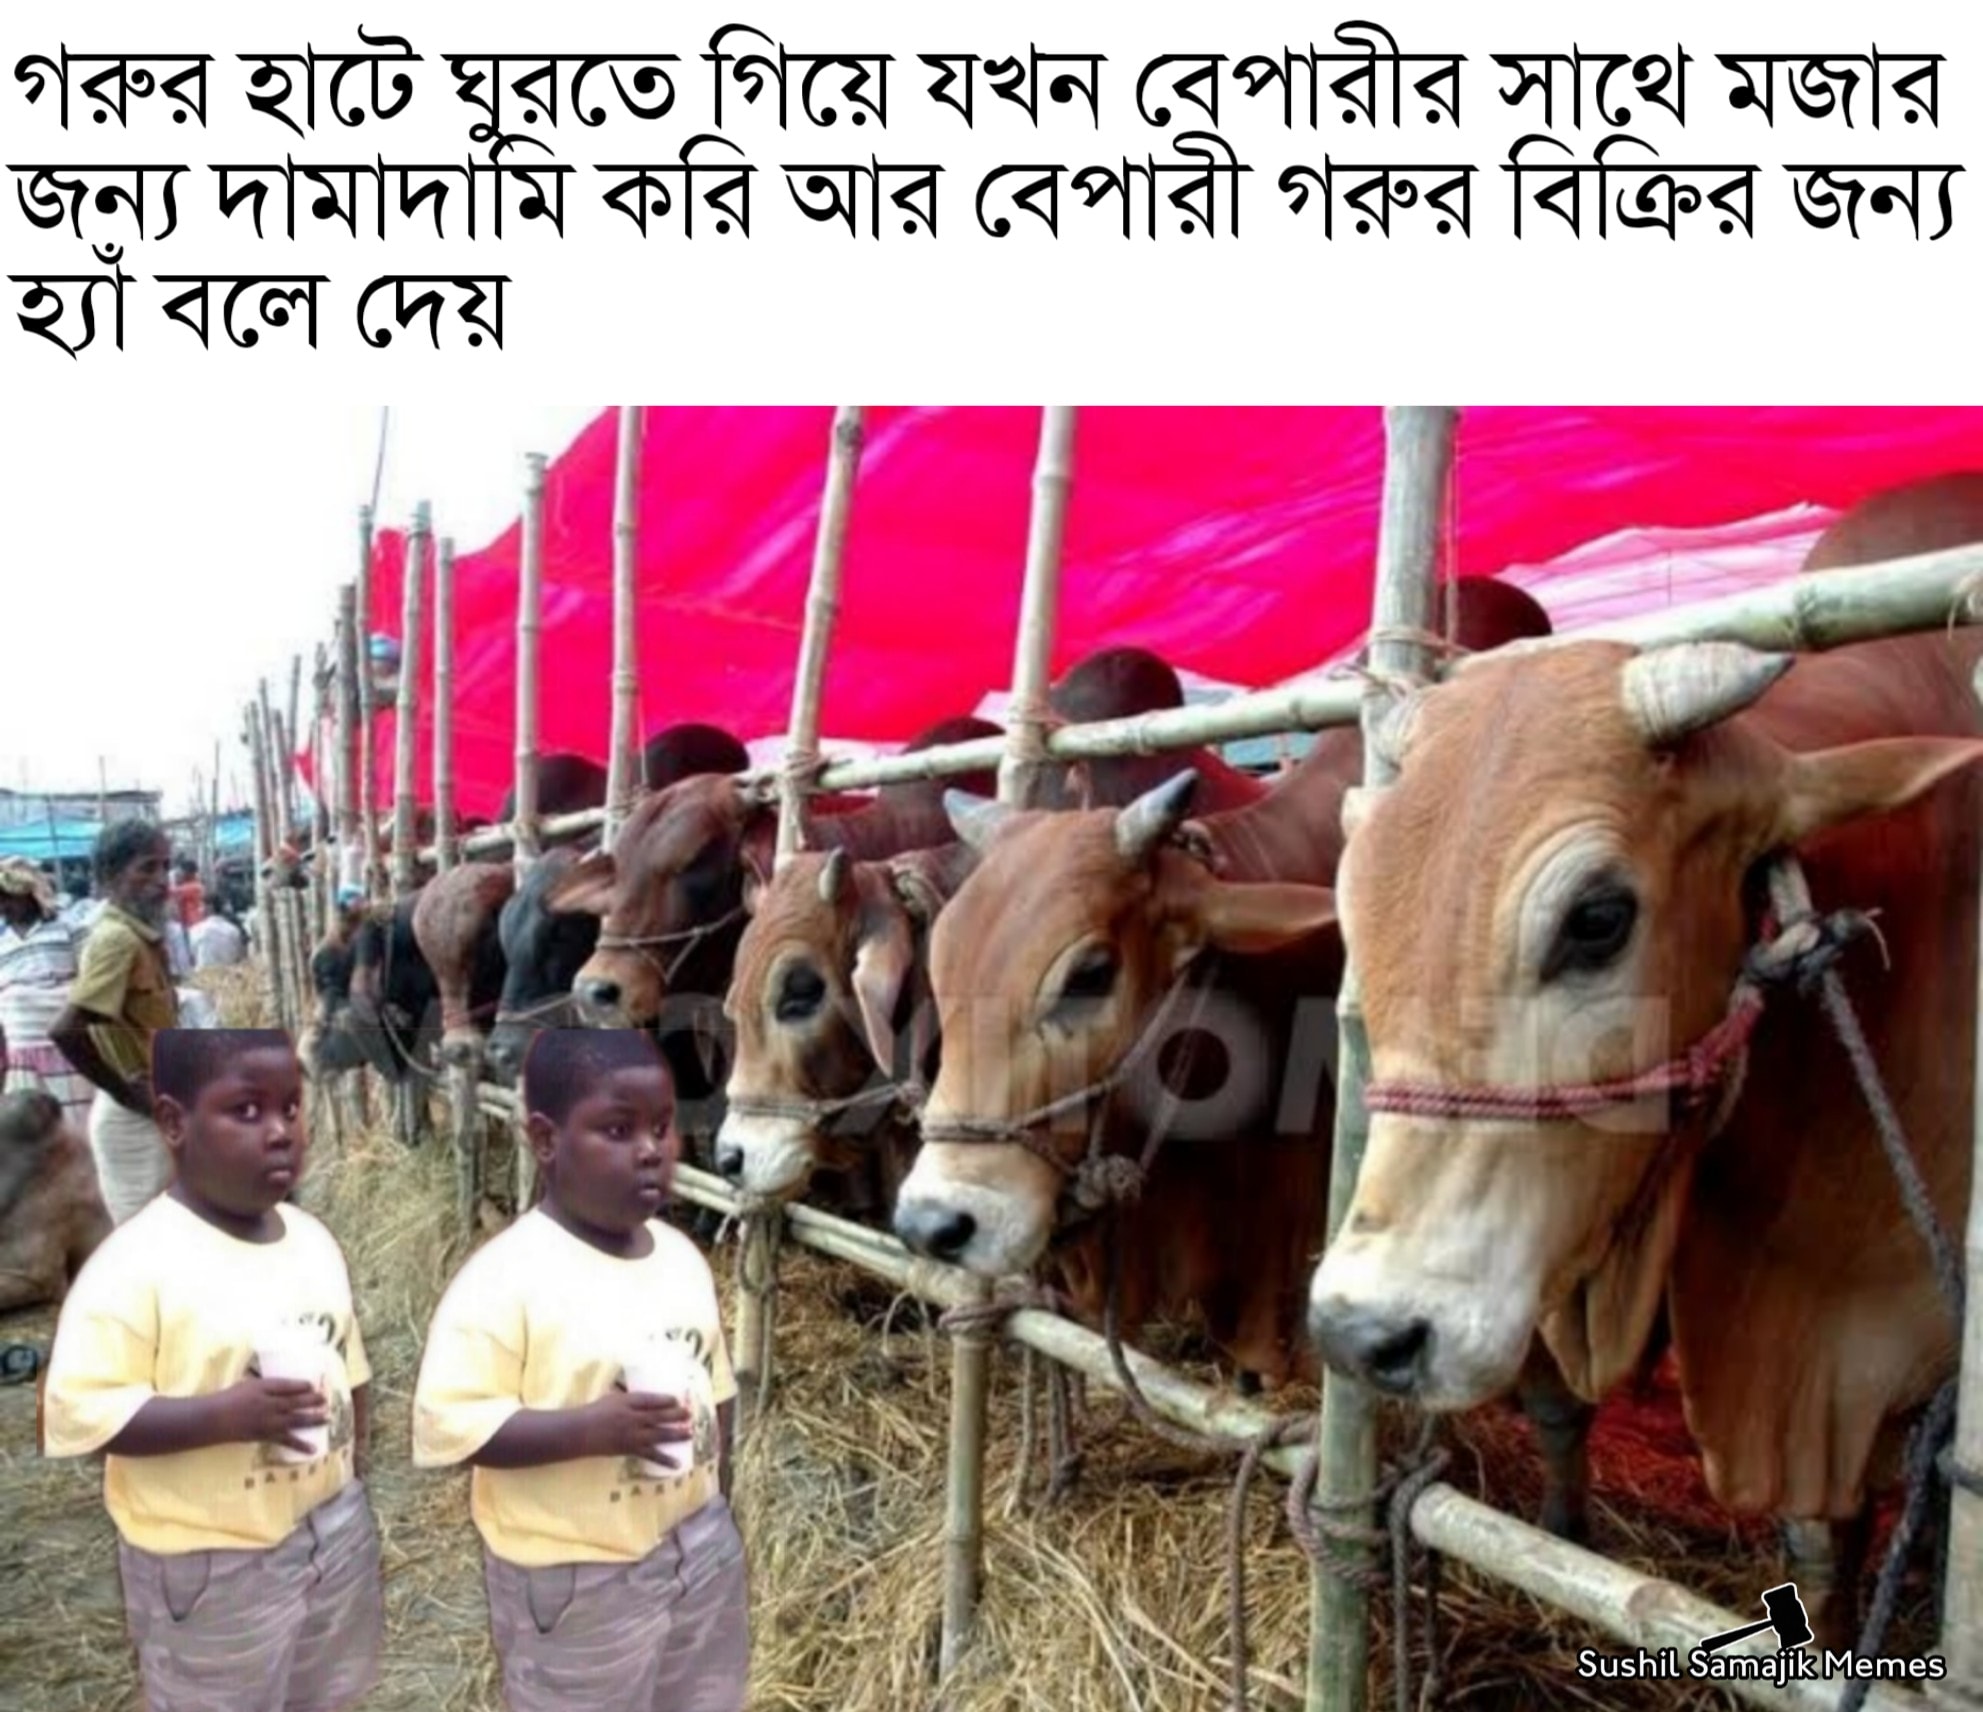
Caption:  গরুর হাটে ঘুরতে গিয়ে যখন বেপারীর সাথে মজার জন্য দামাদামি করি আর বেপারী গরুর বিক্রির জন্য হ্যাঁ বলে দেয়
Label: non-hate